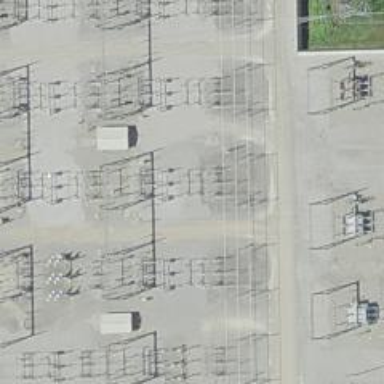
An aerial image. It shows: Switch used for power control.